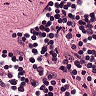
Metastatic tissue present: no